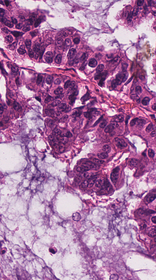
Tumor epithelial tissue: yes
Tumor-associated stroma tissue: yes
Normal tissue: no